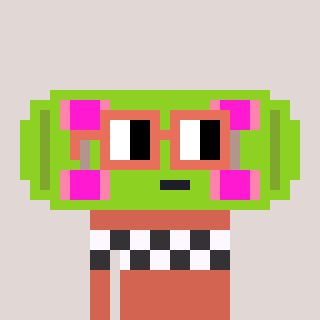
a pixel art character with square orange glasses, a skateboard-shaped head and a peachy-colored body on a warm background